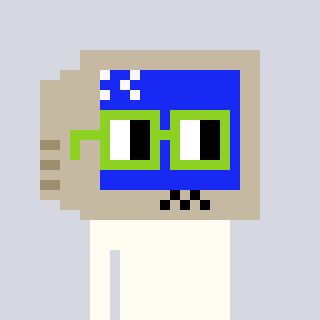
a pixel art character with square light green glasses, a old monitor-shaped head and a teal-colored body on a cool background